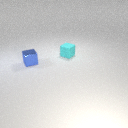
small blue metal cube in front of small cyan rubber cube